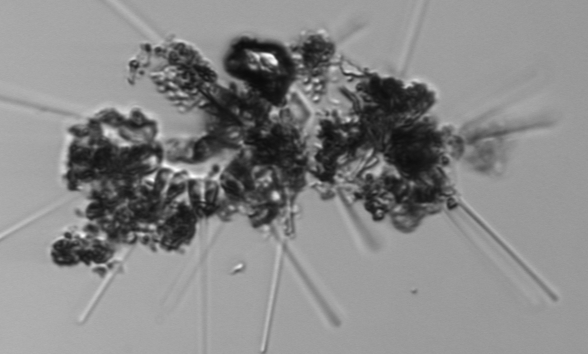
Label: Asterionellopsis_glacialis